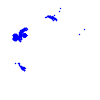
Particle: proton